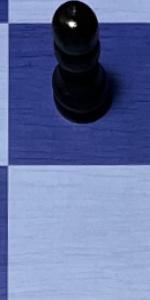
Label: Empty